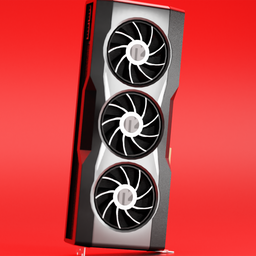
Label: electronics